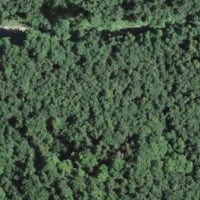
EUNIS habitat code: 41
Species observed at this site:
Cardamine heptaphylla